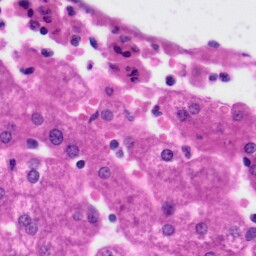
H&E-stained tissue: Liver